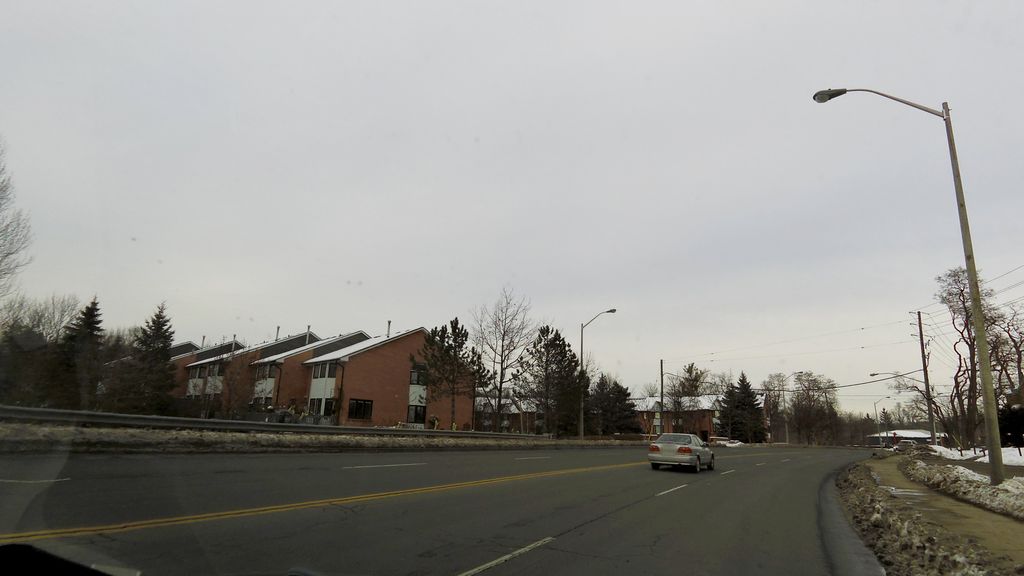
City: toronto